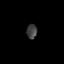
Tissue: skin
Cell type: Epithelial cells
Senescence score: 0.224
Nuclear area (px): 148
Mean DAPI intensity: 63.014